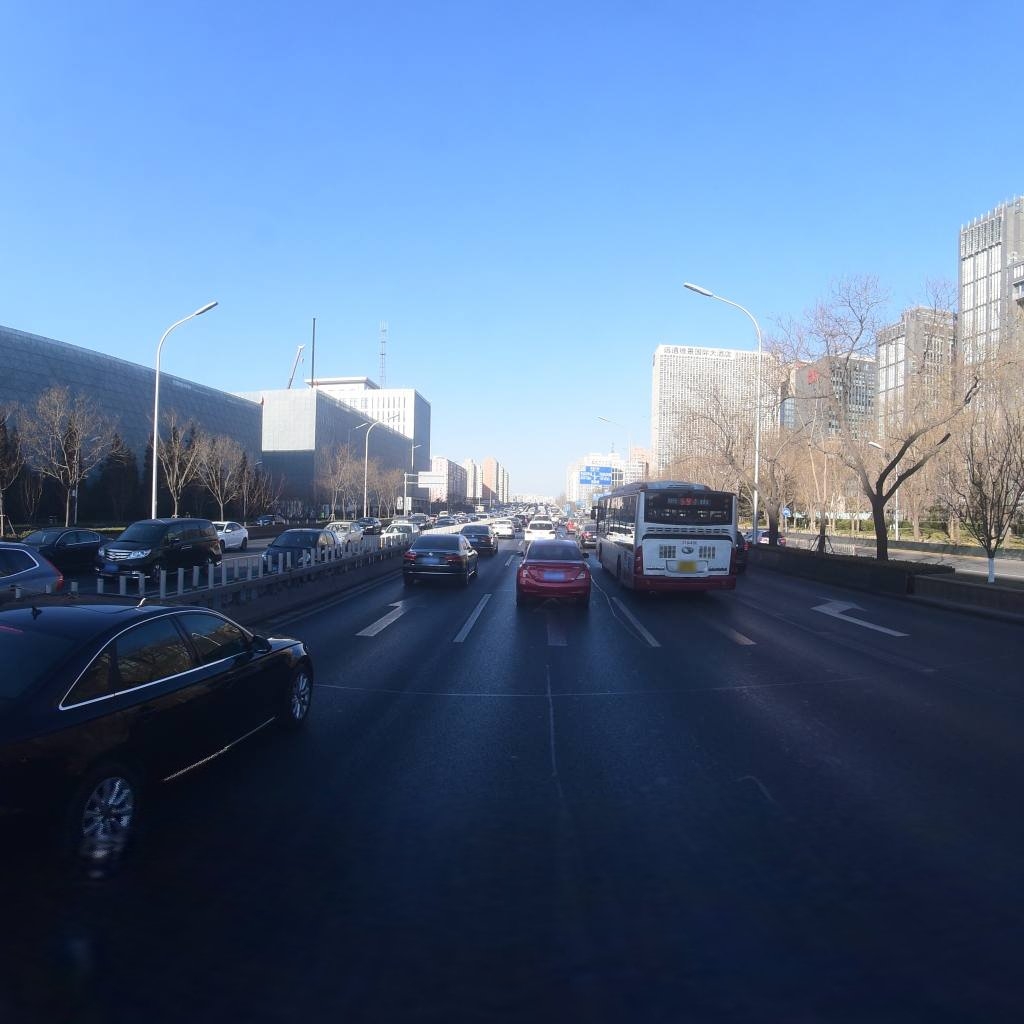
Region: Xicheng
Road damage annotations: transverse patch, longitudinal patch, longitudinal patch, longitudinal patch